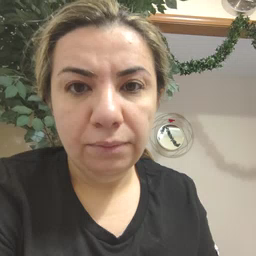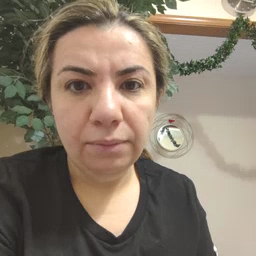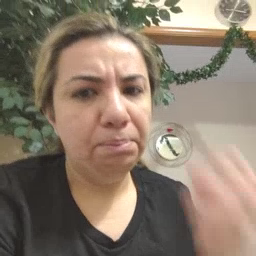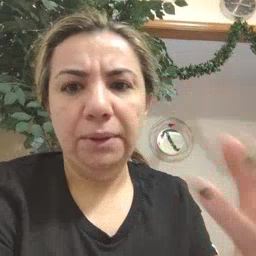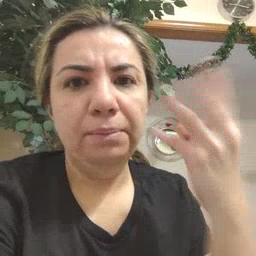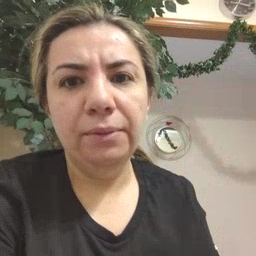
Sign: many